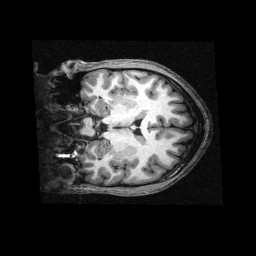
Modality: T1w
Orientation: coronal
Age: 21
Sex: female